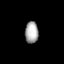
Tissue: prostate
Cell type: T cells
Senescence score: 0.8455
Nuclear area (px): 281
Mean DAPI intensity: 169.769